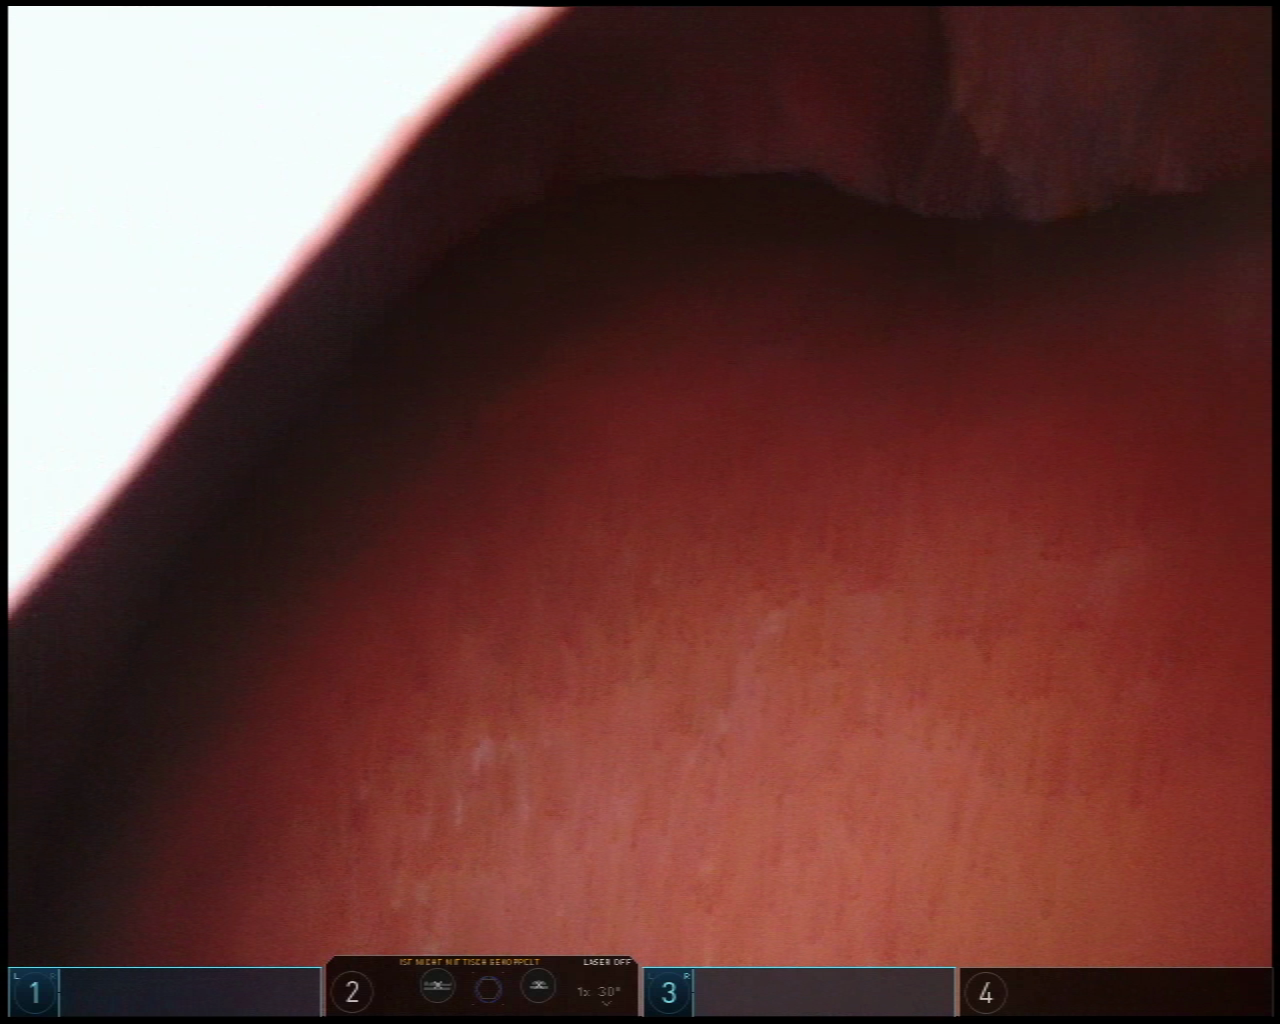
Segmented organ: liver
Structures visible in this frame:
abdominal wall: yes
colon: no
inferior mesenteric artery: no
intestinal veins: no
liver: yes
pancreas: no
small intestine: no
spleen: no
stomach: no
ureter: no
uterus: no
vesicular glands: no